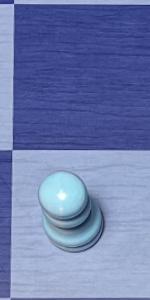
Label: Pawn_White